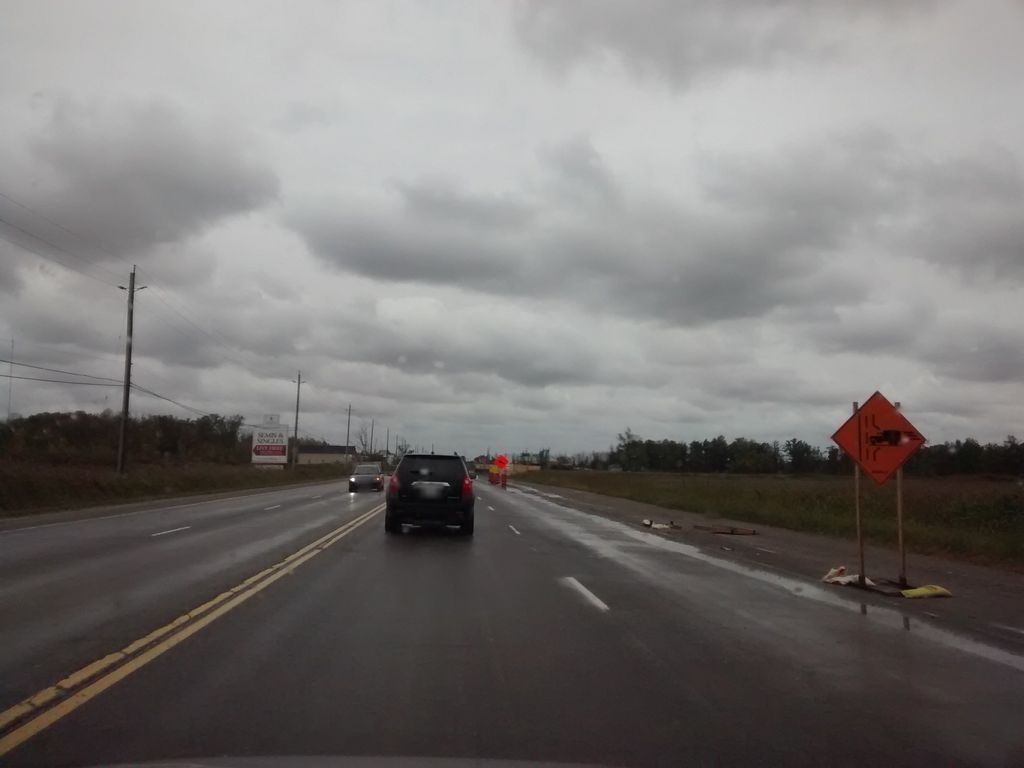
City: hamilton